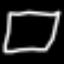
Label: square